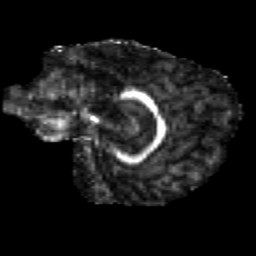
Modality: FA
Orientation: sagittal
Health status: healthy
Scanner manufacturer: siemens
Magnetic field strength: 3 T
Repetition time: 12 s
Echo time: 0.092 s